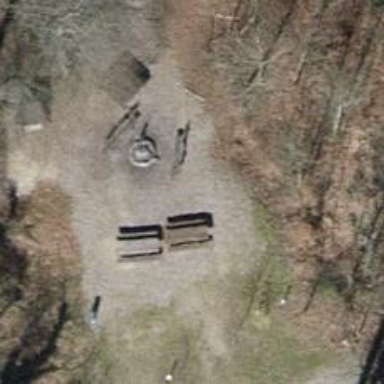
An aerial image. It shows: Picnic table located in leisure land area.